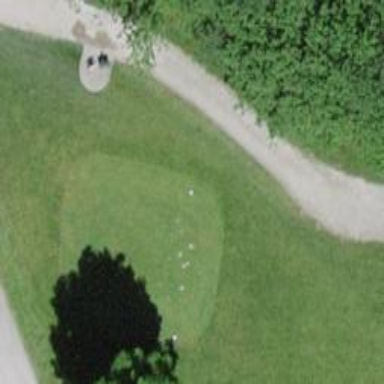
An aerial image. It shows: Grass area designated as golf tee.